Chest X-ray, PA view. Patient: 51 years old, sex M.
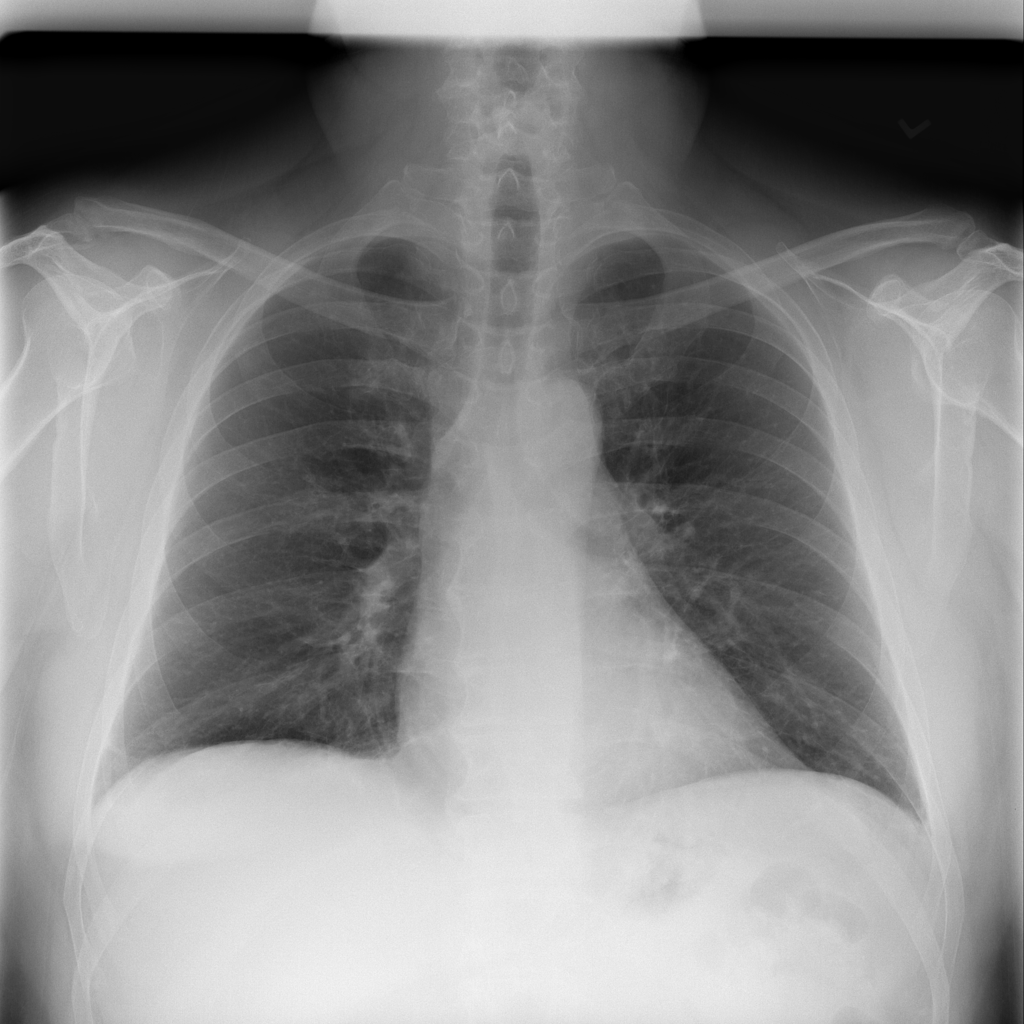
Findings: Infiltration